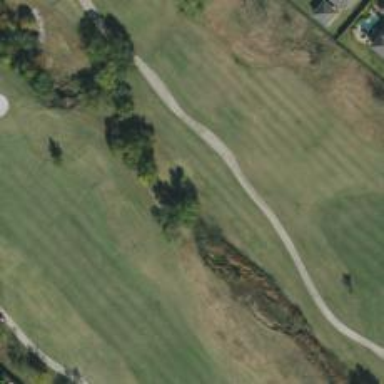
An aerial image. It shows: Lateral water hazard in golf course.